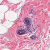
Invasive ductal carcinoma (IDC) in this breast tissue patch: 0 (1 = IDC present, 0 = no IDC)